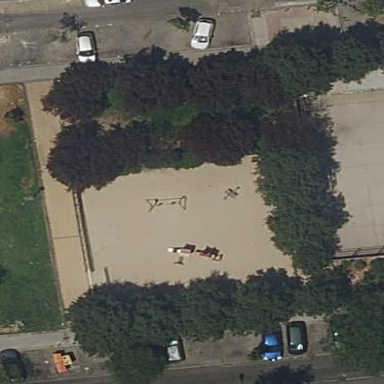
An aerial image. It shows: Playground area for leisure land.